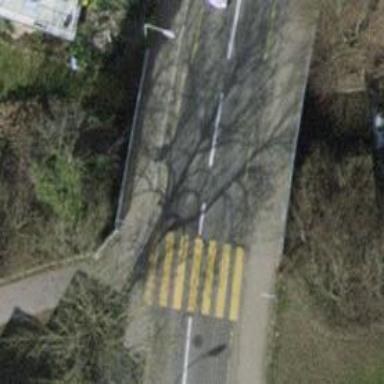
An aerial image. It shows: Sidewalk on asphalt footway bridge.